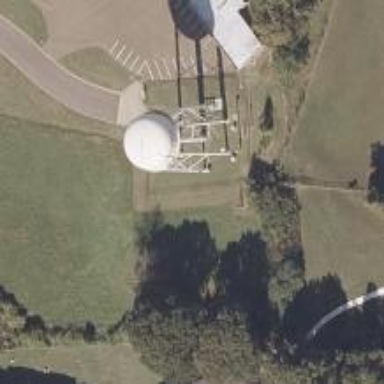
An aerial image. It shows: Water tower that is man-made.